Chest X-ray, AP view. Patient: 44 years old, sex M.
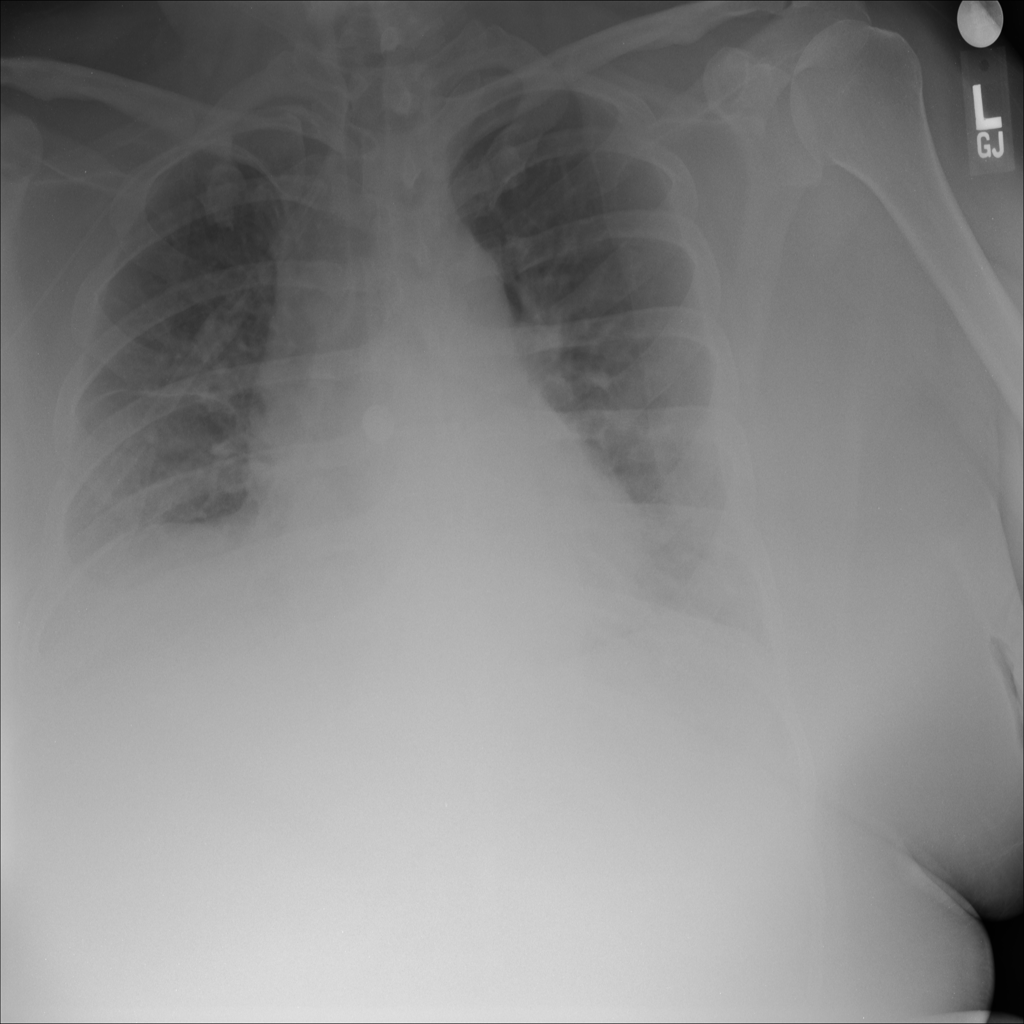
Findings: No Finding